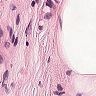
Metastatic tissue present: no